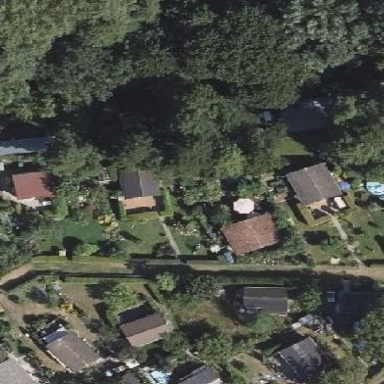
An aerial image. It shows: Plot within allotments.